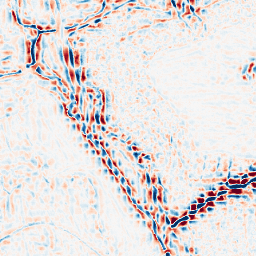
Category: wavelet
Decomposition family: wavelet_reverse_biorthogonal
Decomposition parameters: wavelet: rbio5.5
level: 3
Upsampling method: sinc_blackman
Upsampling parameters: scale: 2
kernel_size: 4
Upsampling scale: 2